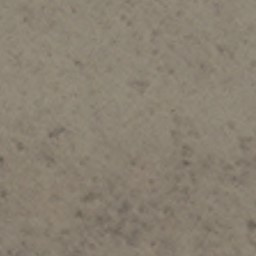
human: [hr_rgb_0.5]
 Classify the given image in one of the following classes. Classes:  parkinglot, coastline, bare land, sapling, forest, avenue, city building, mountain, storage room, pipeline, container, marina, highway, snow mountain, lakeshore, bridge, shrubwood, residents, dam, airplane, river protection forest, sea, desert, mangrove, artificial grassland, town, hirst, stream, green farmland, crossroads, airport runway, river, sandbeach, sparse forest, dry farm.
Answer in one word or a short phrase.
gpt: bare land